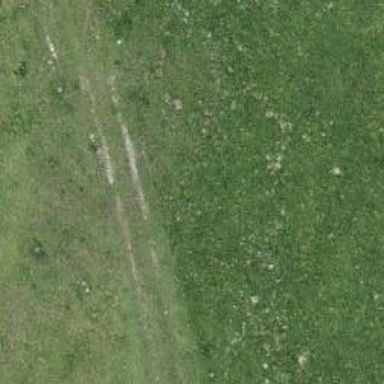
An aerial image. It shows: Grass track with grade 5 tracktype.